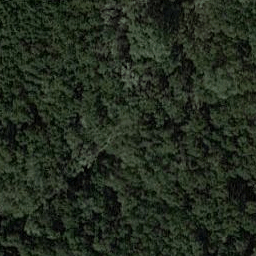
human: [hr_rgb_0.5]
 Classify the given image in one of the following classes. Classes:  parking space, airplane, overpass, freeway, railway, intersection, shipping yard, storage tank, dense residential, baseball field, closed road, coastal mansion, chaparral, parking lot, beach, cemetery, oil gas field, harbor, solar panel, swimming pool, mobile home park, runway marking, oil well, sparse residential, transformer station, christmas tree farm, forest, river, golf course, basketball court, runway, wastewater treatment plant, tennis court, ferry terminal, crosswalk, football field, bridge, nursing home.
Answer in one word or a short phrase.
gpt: forest